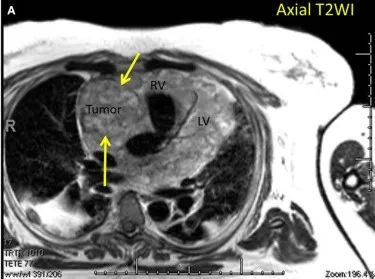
(A) Magnetic resonance imaging (MRI) axial T2-weighted image demonstrating cardiac angiosarcoma. Yellow arrows pointing to tumor. RV, right ventricle; LV, left ventricle.
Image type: radiology (mri)